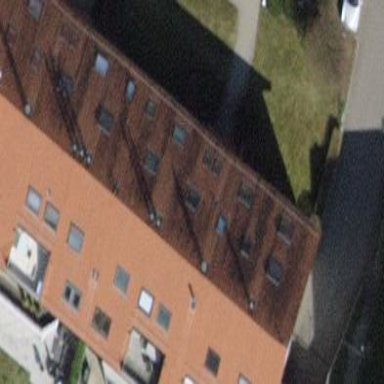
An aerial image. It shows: View of apartment building.